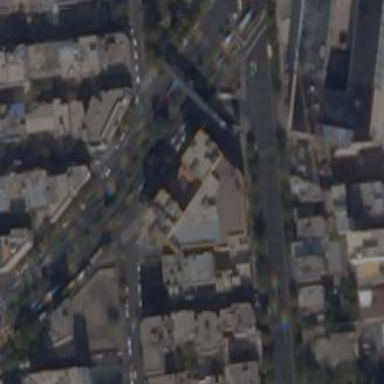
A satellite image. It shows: Government office in commercial area.